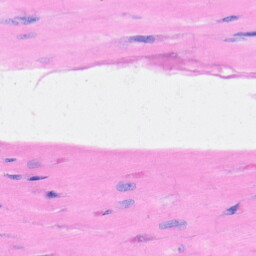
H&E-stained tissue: Heart